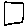
Label: square